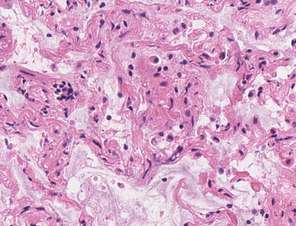
Tumor epithelial tissue: no
Tumor-associated stroma tissue: no
Normal tissue: yes